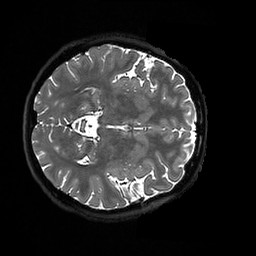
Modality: T2w
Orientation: axial
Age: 26
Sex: female
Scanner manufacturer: ge
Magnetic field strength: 3 T
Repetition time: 3.202 s
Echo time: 0.0669 s